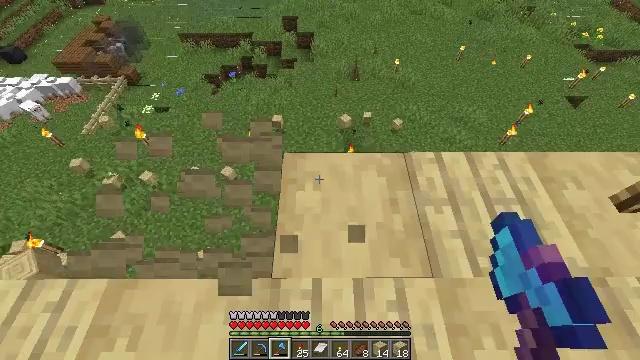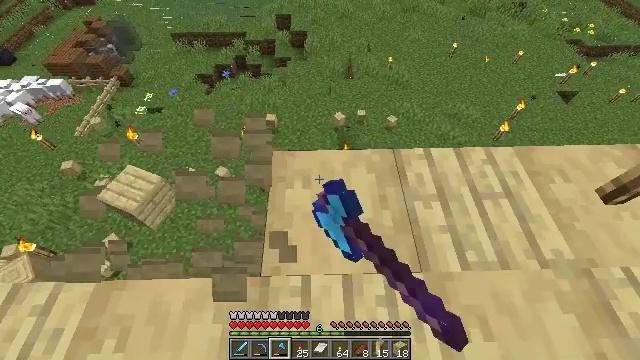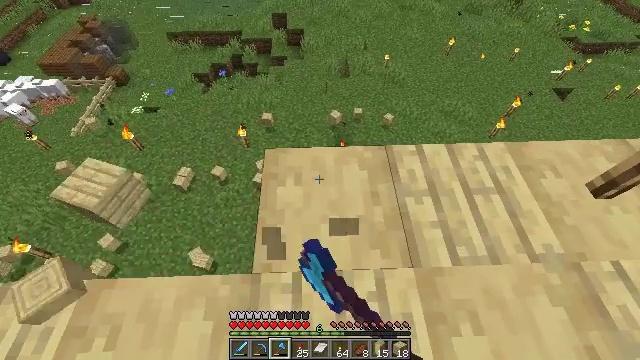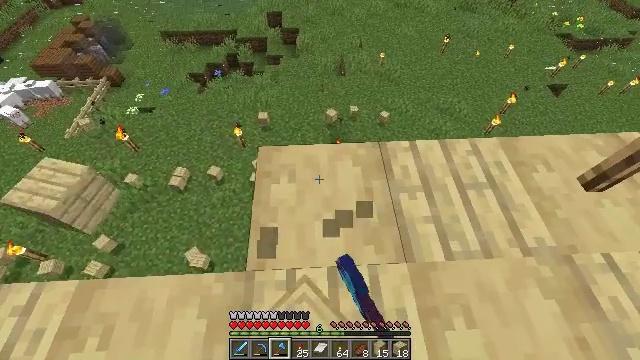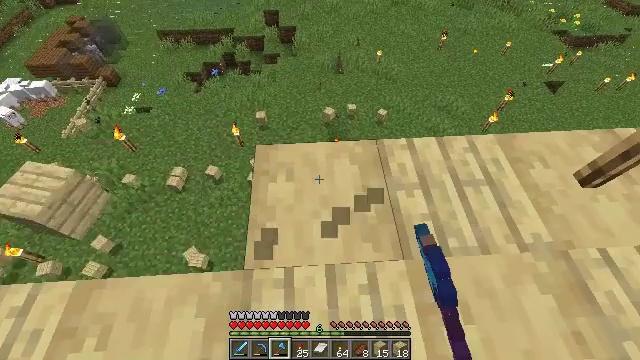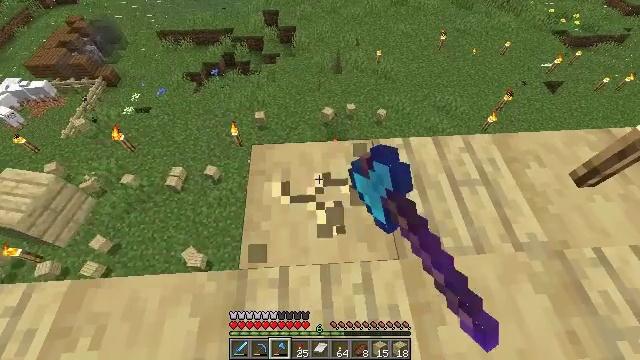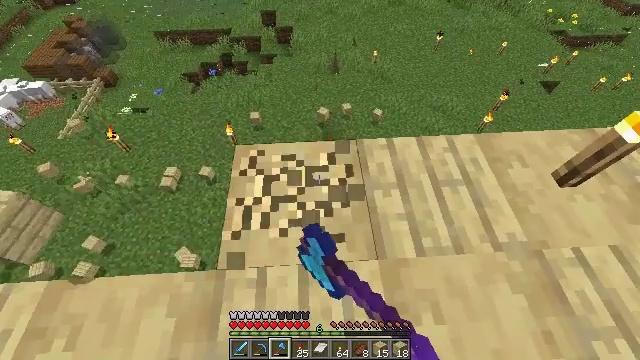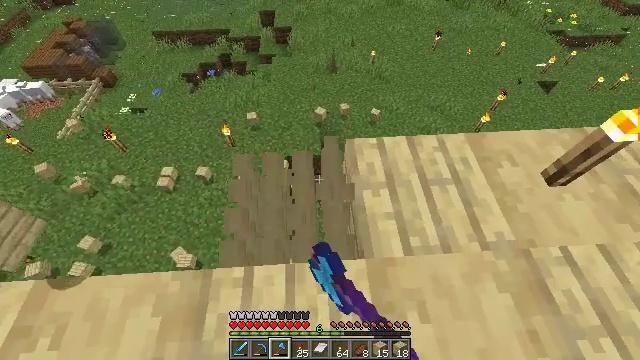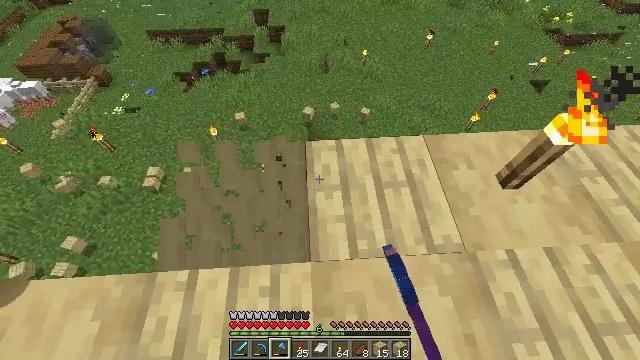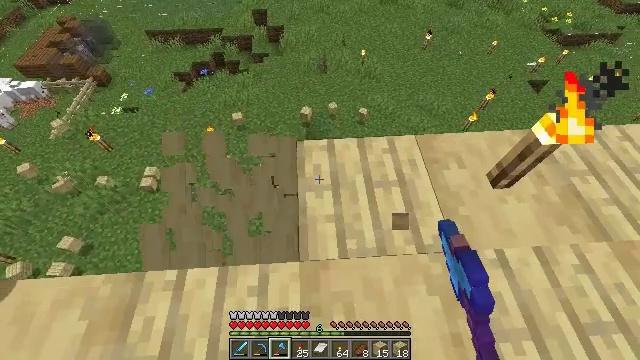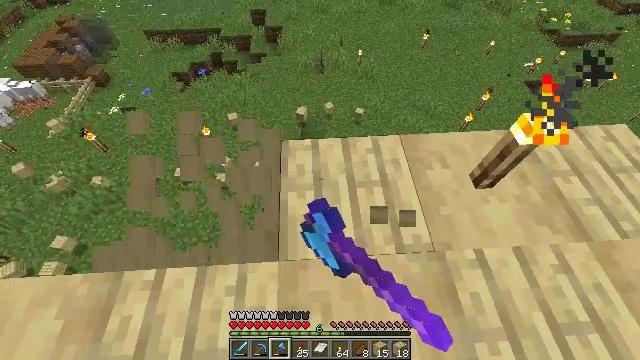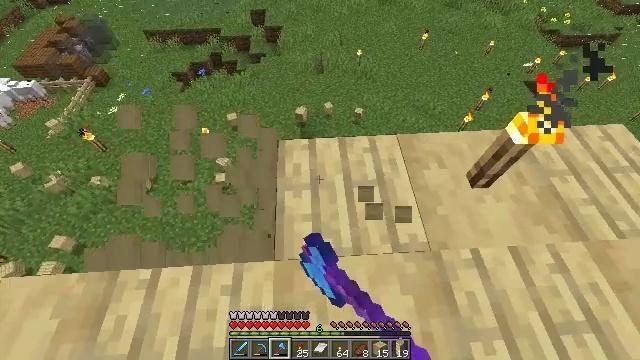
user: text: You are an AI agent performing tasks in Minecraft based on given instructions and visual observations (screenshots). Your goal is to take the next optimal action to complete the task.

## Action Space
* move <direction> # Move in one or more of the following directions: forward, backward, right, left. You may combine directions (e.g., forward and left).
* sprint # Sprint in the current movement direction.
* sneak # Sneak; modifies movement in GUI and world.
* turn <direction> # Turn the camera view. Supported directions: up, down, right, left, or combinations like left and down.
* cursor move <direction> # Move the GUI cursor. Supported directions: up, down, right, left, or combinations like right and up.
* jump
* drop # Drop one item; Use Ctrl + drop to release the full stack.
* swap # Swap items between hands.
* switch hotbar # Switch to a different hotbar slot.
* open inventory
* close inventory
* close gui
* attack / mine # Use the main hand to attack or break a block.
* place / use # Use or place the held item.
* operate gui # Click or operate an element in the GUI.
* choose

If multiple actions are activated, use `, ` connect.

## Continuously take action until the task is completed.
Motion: motion action
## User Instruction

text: Mine the stripped birch log.
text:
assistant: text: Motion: turn right, attack / mine
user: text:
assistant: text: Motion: attack / mine
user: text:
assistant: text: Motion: attack / mine
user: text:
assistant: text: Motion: attack / mine
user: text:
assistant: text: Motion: move right, attack / mine
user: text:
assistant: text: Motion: move right, attack / mine
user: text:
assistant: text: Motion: move right, attack / mine
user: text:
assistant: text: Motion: move right, attack / mine
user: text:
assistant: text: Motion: attack / mine
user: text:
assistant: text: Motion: attack / mine
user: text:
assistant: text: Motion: attack / mine
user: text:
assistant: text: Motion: attack / mine